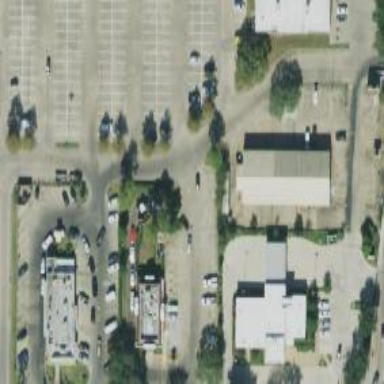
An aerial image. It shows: Parking space is available.